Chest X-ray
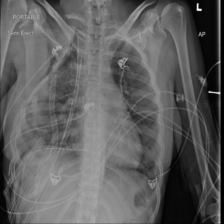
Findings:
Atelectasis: negative
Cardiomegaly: negative
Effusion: negative
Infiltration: negative
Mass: negative
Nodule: negative
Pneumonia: negative
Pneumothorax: negative
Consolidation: negative
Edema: negative
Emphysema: negative
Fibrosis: negative
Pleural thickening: negative
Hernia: negative